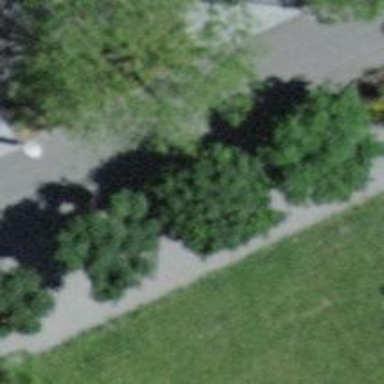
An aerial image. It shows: Avenue lined with broadleaved trees.